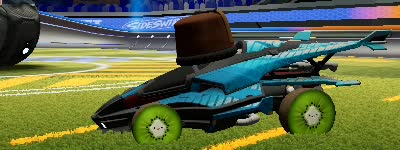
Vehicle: aftershock